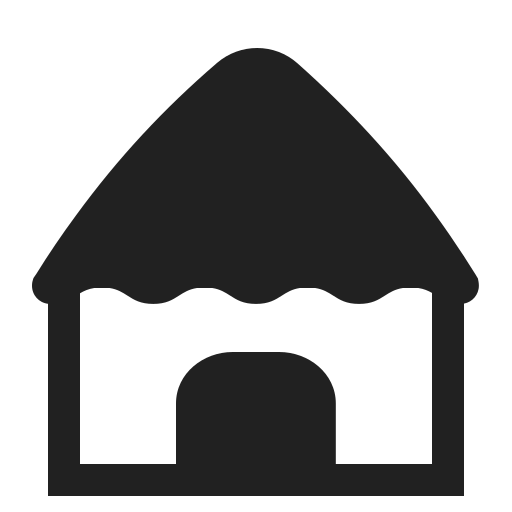
hut high contrast